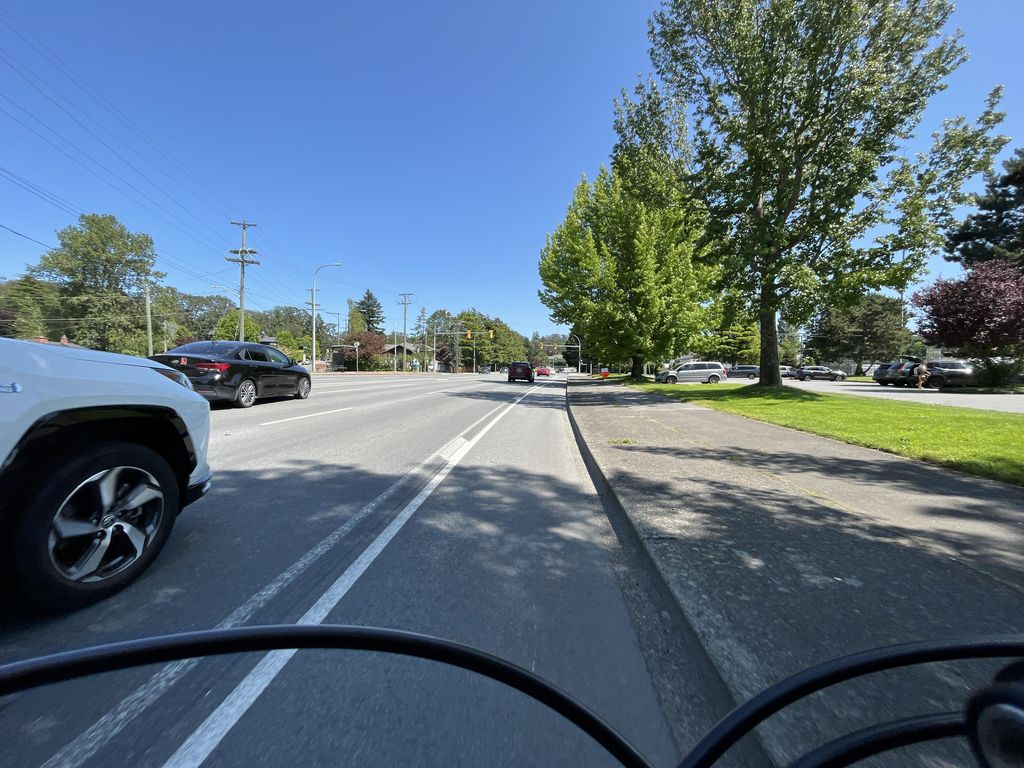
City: victoria